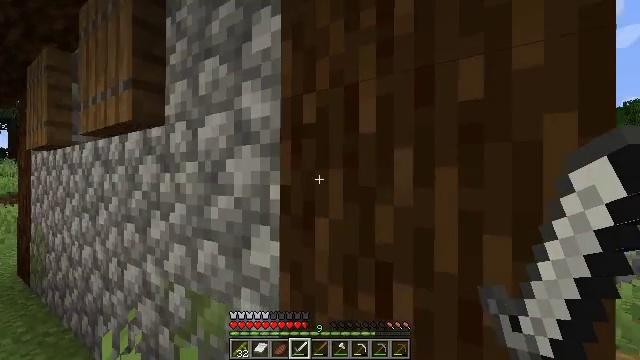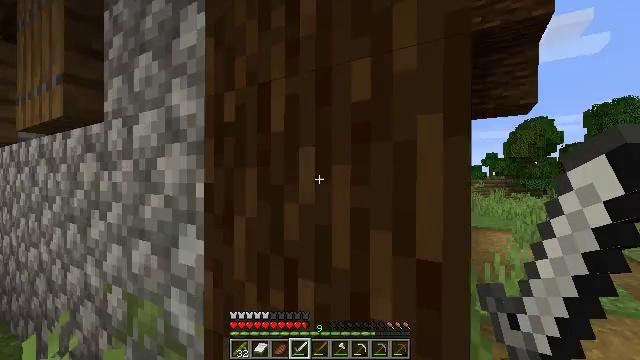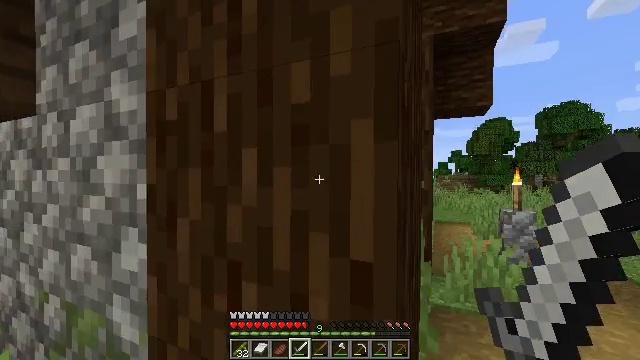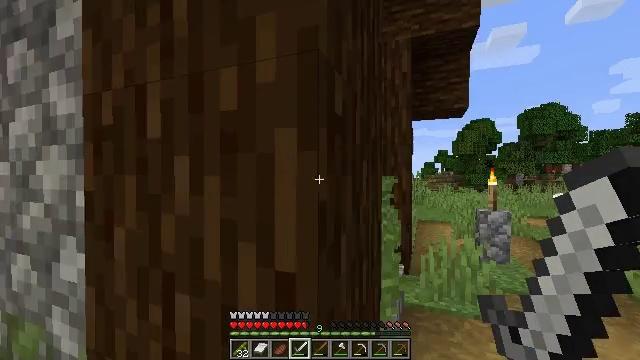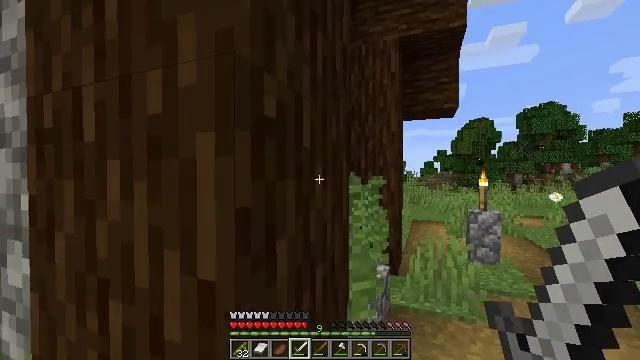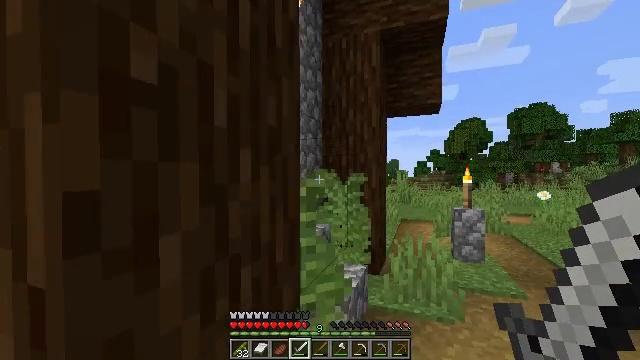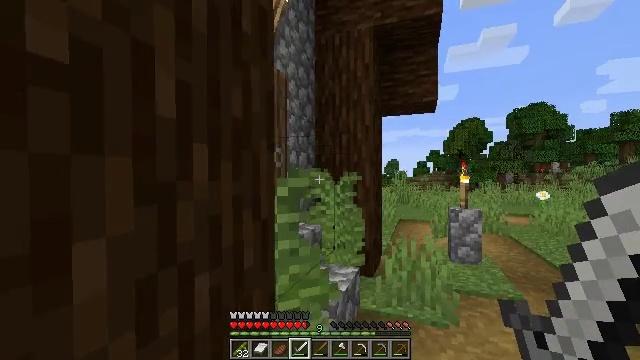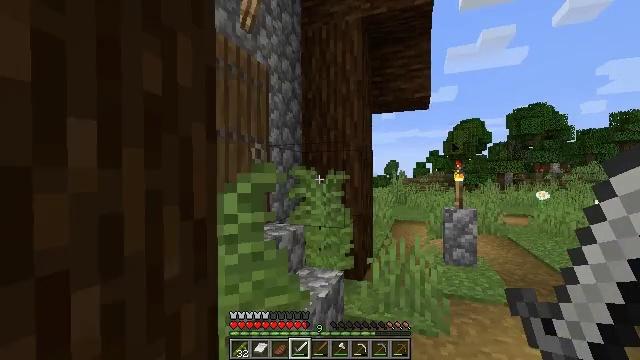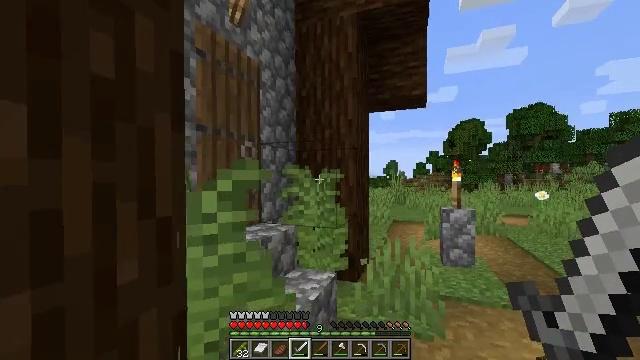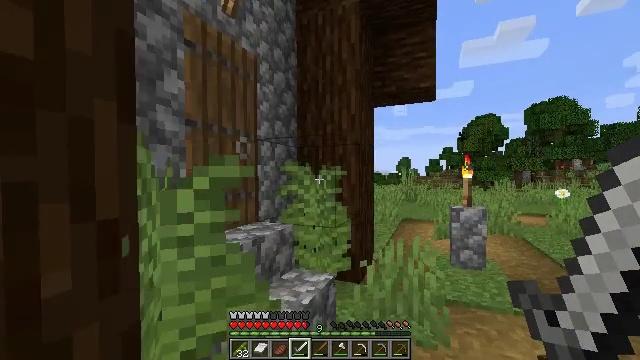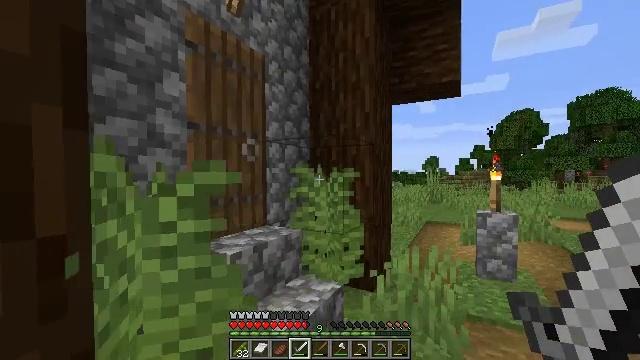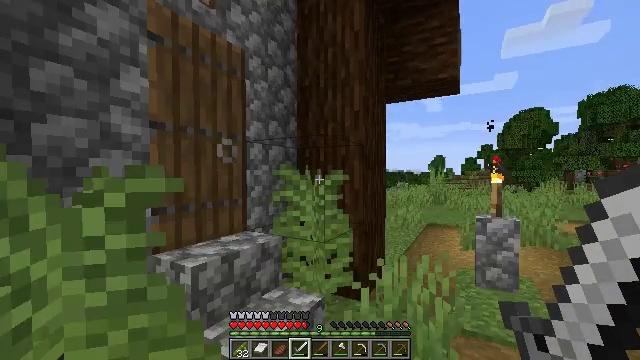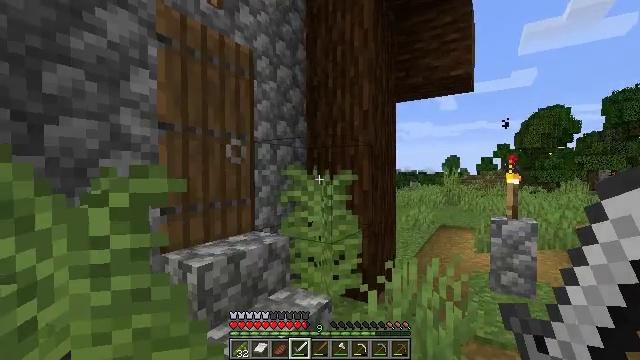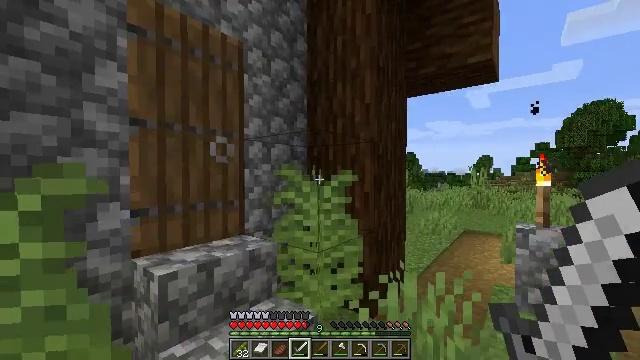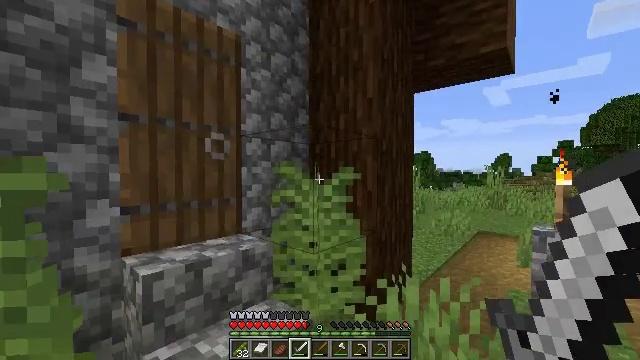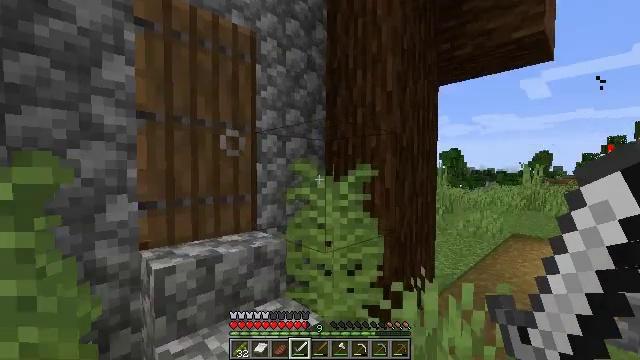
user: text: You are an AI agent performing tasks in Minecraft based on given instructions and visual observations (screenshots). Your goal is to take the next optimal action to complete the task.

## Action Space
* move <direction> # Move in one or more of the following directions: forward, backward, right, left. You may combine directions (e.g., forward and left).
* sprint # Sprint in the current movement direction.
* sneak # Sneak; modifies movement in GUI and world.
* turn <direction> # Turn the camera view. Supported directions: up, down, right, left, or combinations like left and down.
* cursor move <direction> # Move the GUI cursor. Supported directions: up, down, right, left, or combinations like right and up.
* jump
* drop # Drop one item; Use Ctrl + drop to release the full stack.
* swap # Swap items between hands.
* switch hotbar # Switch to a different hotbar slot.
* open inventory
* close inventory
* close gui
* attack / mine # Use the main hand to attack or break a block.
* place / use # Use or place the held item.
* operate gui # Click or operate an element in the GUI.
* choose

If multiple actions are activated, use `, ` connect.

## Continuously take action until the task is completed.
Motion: motion action
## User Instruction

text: Mine the large fern from the ground.
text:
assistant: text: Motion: move right, turn right
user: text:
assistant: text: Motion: move right, turn right
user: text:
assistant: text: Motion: move right, turn right
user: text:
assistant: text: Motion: move forward and move right
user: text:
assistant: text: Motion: move forward and move right, turn right
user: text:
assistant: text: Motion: move forward and move right
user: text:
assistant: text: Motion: move forward and move right
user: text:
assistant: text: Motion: move forward and move right
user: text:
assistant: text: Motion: move forward and move right, turn left
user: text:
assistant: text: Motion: move forward and move right, turn left
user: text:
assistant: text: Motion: move forward and move right, turn left
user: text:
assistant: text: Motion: move forward and move right, turn left
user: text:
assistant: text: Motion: move forward and move right, turn left
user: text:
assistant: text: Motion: move forward and move right, turn left
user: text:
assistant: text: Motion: move forward and move right, turn left
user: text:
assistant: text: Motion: move forward and move right, turn left
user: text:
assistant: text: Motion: move right, turn left
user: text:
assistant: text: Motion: move right, turn left
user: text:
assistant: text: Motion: turn left and up
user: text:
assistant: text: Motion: turn left
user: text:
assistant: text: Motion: no_op
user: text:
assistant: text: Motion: no_op
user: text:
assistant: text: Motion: no_op
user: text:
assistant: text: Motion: turn right and up
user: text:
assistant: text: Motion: no_op
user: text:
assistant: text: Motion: no_op
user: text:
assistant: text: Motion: turn right
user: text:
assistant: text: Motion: turn right and down
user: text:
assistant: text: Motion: turn right and down
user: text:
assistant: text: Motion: turn right and down